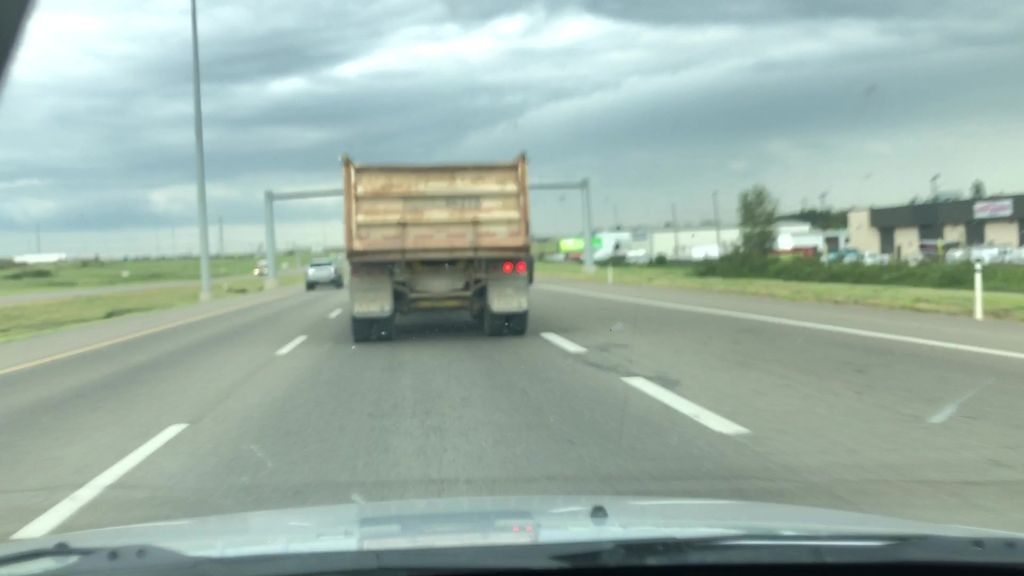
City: edmonton